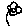
Label: flower